Question: I'm new to Swift and iOS development, and am looking to set up a series of views, or "cards", that can be swiped left and right, with the next/previous cards remaining at the edges to indicate that they are there. This is done in iOS App Store previews:

So far all I've really found is this Medium article: <URL>. However I'm not sure if this is the right way to do what I'm asking above, and I also don't know how to get the next/previous cards to remain at the edges on each swipe.
Does anyone have any tips for achieving this?
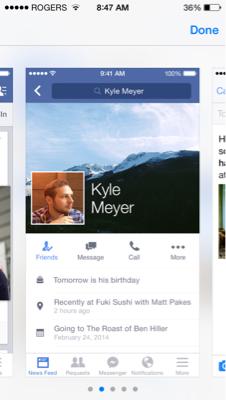
Answer: The easiest way will be to use 'UICollectionView' and 'UICollectionViewFlowLayout'.
'UICollectionViewFlowLayout' is provided out of the box and is very powerful.
1. Add UICollectionView to your view controller.
2. By default UICollectionView goes with Flow layout selected.
3. Configure UICollectionViewFlowLayout Set scroll direction to Horizontal Define item size and spacing. Keep in mind that you need just one item to be fully visible; in addition spaces to the left and right should be visible as well; further more you need to show pieces of previous and next cards, so some basic math waiting for you:). One small trick to make you very first and very last cards be centered properly: you should specify vertical section insets to be equal to the sum of visible width of previous card plus space between cards.
Steps above should be enough to have vertically scrollable cards view. But it will not look great! To make it great you probably need perfectly to center most appropriate card after user end scrolling. you need to work with the following 'UICollectionViewDelegate' methods:
'''
// compute collection view content offset in method bellow
override func scrollViewDidEndDragging(scrollView: UIScrollView, willDecelerate decelerate: Bool) {
...
}
// compute targetContentOffset in method bellow
override func scrollViewWillEndDragging(scrollView: UIScrollView, withVelocity velocity: CGPoint, targetContentOffset: UnsafeMutablePointer<CGPoint>) {
...
}
'''
... last hint: to make collection view deceleration look quick in code of your view controller do:
'''
self.collectionView?.decelerationRate = UIScrollViewDecelerationRateFast
'''
In example that you provide there is a paging control that reflects current item and overall items count. You need to add 'UIPageControll' manually; you can do it in storyboard. The best place to update page control state will be:
'''
// method in UICollectionView delegate that you need to define.
// update your paging info in method bellow.
override func scrollViewDidScroll(scrollView: UIScrollView) {
...
}
'''
Methods that deal with scroll view that i've listed are inherited by 'UICollectionViewDelegate' from 'UIScrollViewDelegate'. 'UICollectionView' itself derived from 'UIScrollViewDelegate'.